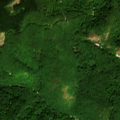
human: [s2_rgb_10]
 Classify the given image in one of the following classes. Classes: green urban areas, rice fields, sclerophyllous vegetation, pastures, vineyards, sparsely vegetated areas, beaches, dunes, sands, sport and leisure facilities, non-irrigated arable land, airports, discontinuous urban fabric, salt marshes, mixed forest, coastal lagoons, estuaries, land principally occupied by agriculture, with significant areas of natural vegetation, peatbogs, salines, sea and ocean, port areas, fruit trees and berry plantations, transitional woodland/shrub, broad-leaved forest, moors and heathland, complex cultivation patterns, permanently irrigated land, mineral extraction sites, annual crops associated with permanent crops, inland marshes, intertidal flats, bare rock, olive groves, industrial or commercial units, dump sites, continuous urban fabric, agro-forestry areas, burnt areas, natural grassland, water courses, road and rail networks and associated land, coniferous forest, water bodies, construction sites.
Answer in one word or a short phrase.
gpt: broad-leaved forest, mixed forest